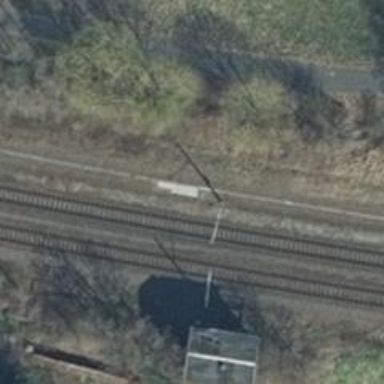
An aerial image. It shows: Milestone along the railway with catenary mast.